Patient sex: F
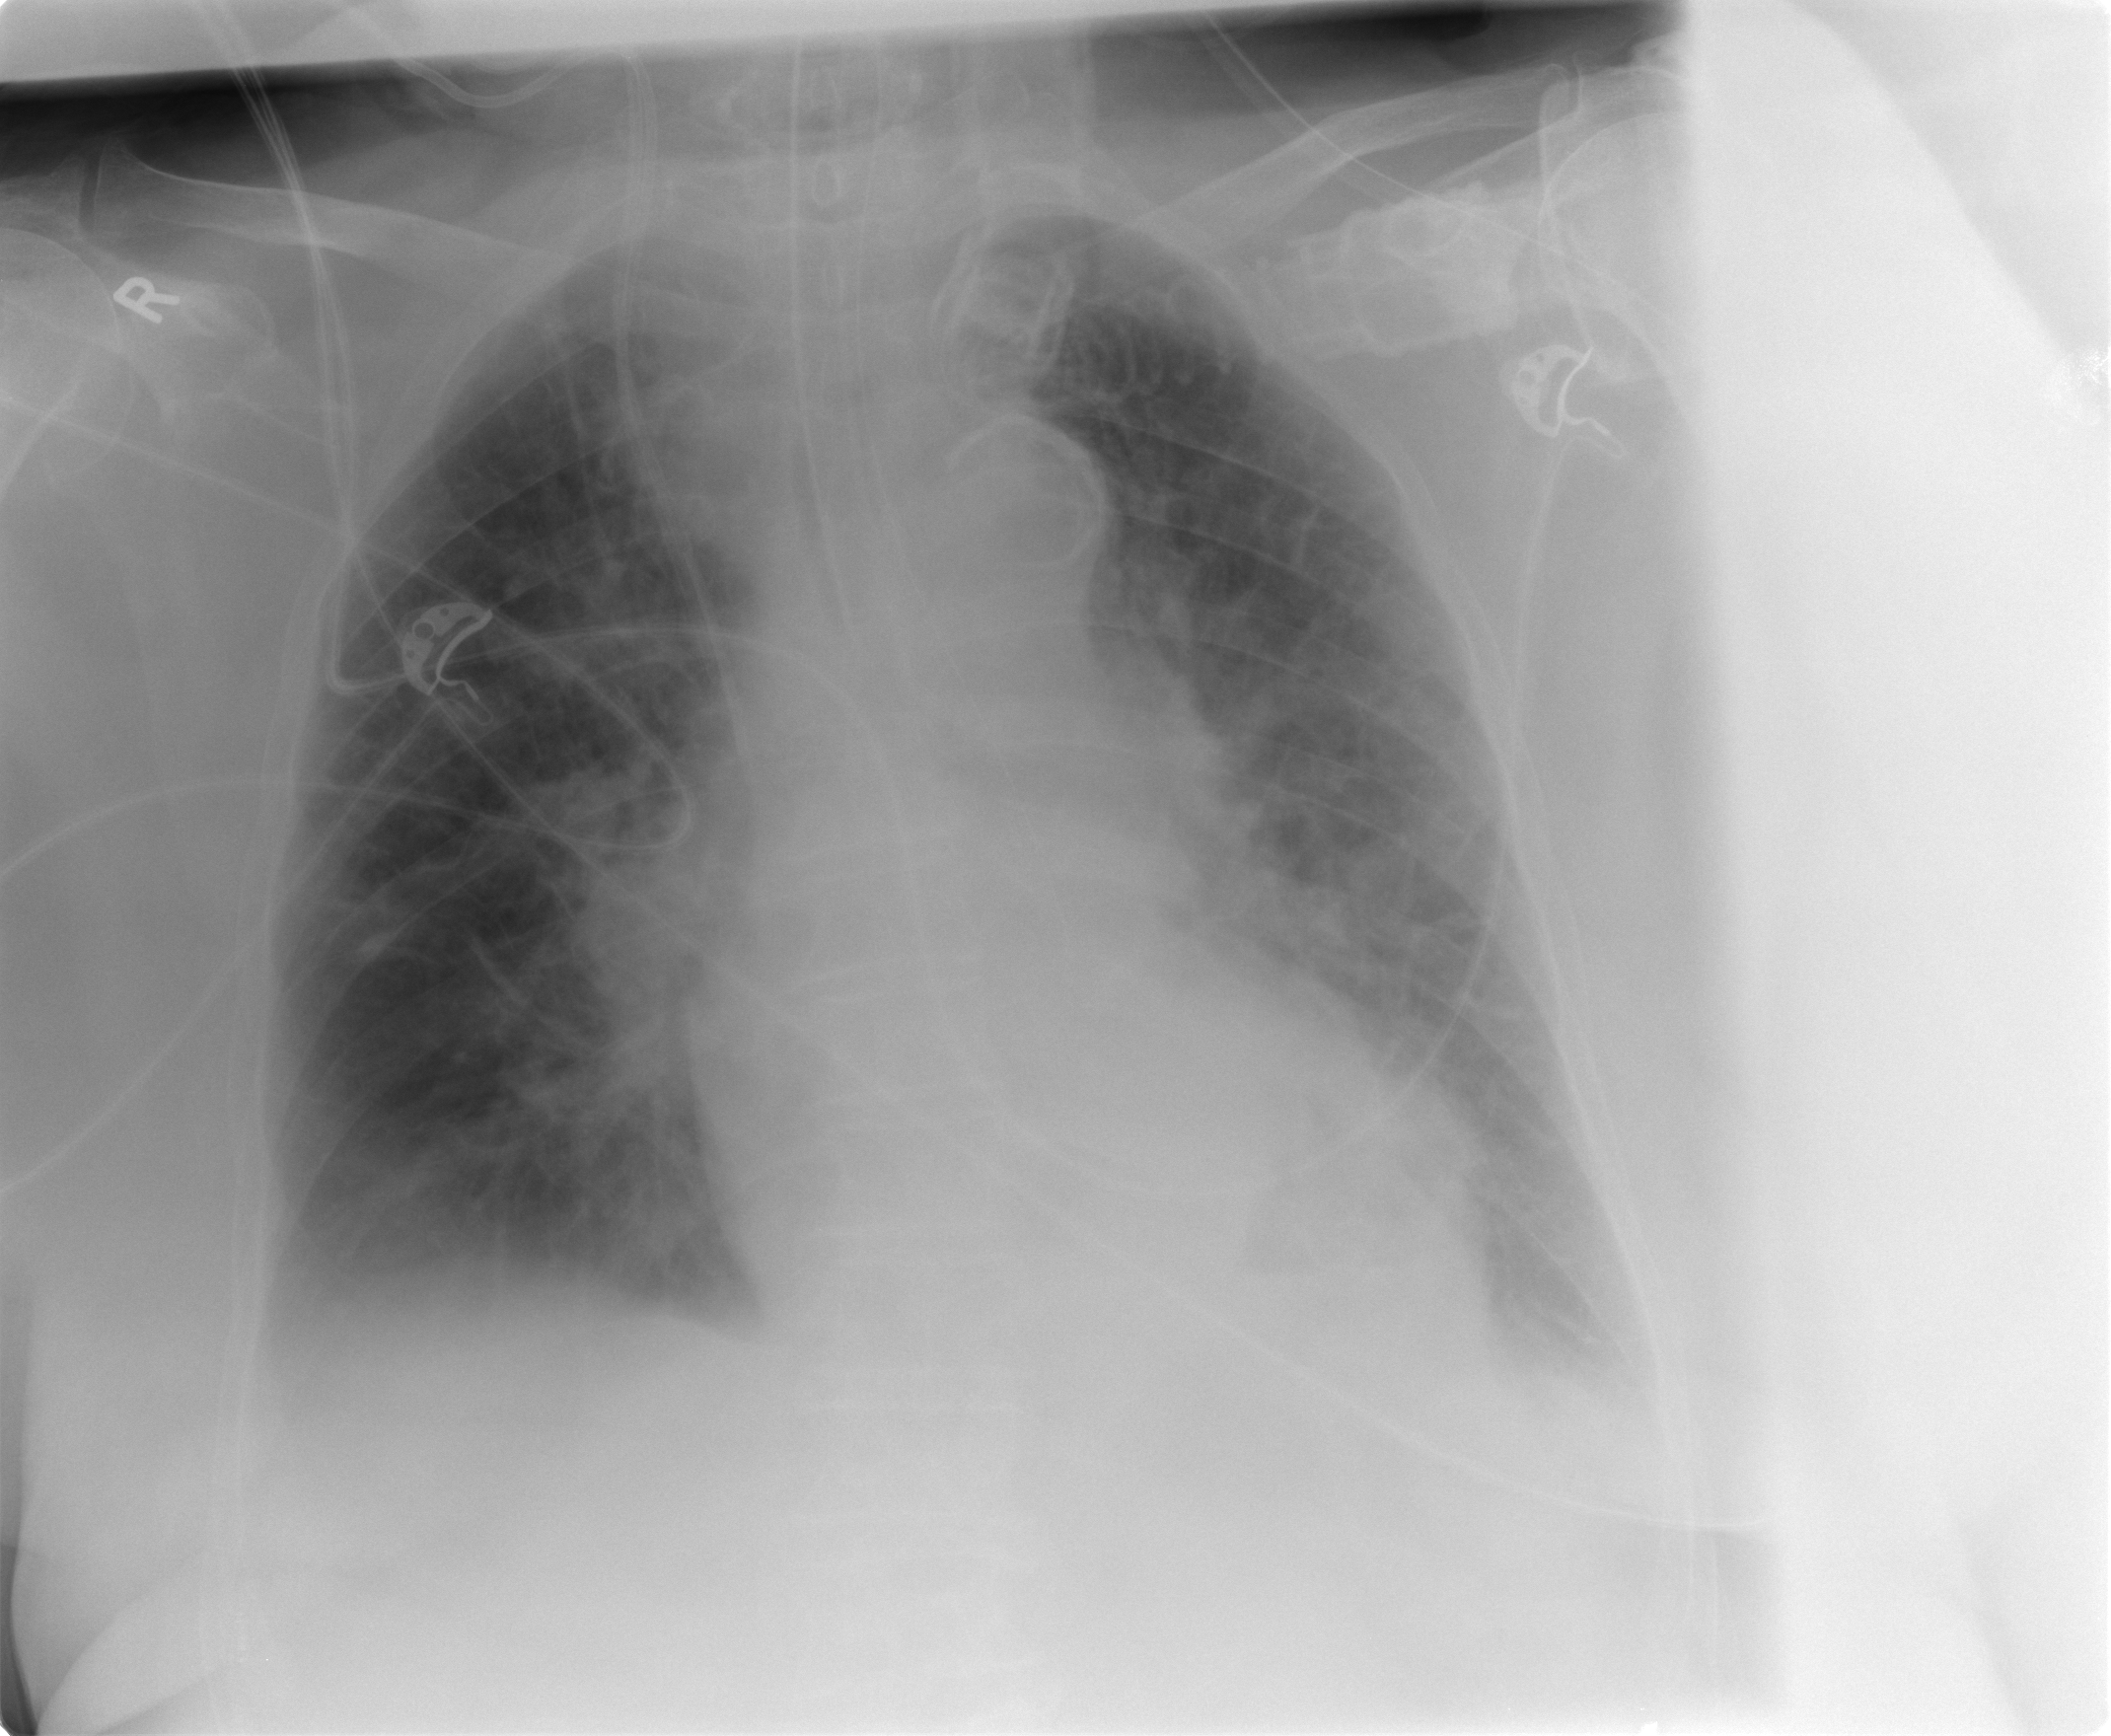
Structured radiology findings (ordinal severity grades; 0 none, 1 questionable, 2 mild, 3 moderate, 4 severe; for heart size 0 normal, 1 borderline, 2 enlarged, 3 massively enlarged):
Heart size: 2
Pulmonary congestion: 3
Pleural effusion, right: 2
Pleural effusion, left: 2
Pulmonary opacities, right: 1
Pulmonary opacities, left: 1
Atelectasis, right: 2
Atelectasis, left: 2